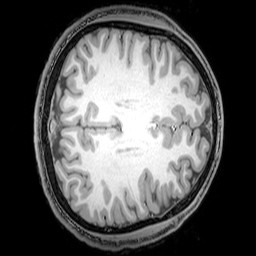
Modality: T1w
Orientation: axial
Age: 22
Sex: male
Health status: healthy
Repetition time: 0.081 s
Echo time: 0.037 s